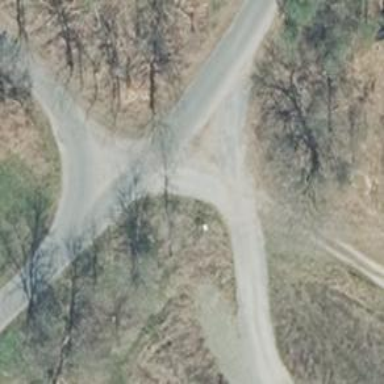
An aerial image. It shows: Unclassified road with asphalt surface.